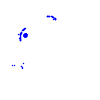
Particle: electron